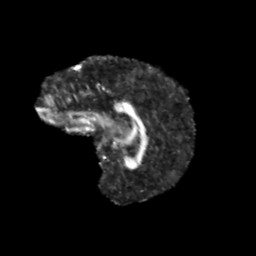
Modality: FA
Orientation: sagittal
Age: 10
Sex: male
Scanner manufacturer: siemens
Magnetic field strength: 3 T
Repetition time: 3.8 s
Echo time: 0.07 s